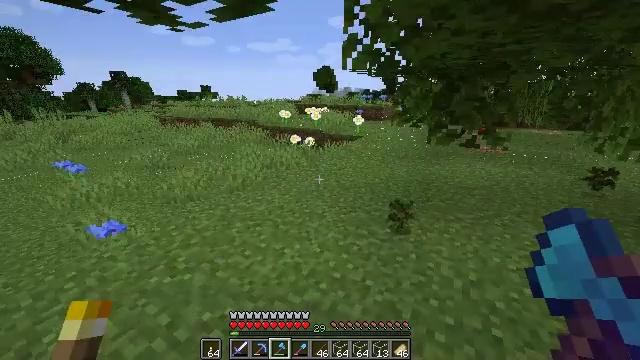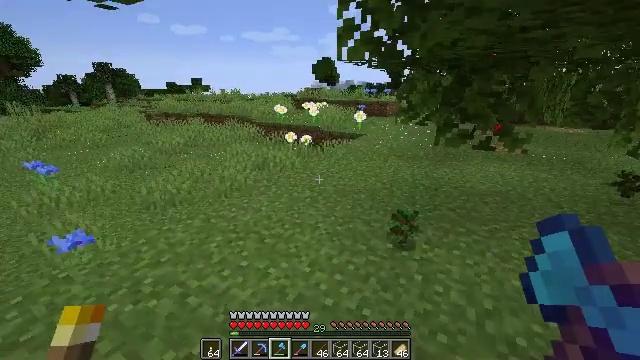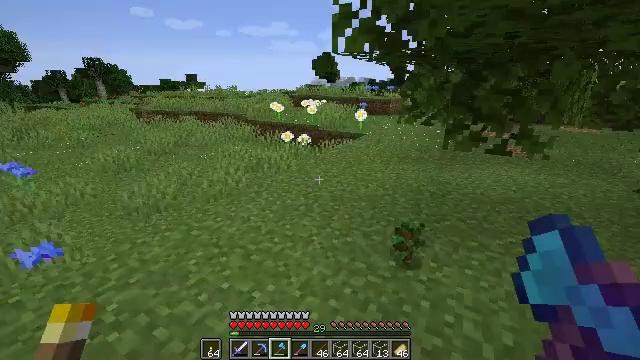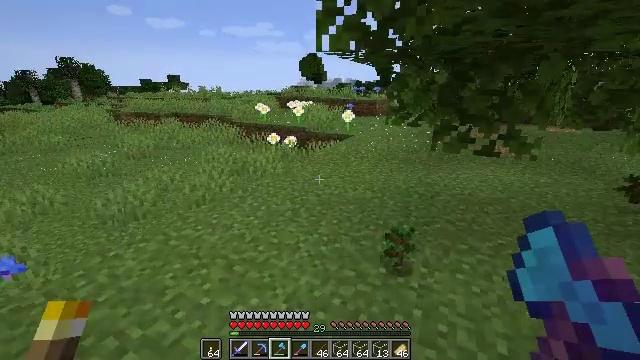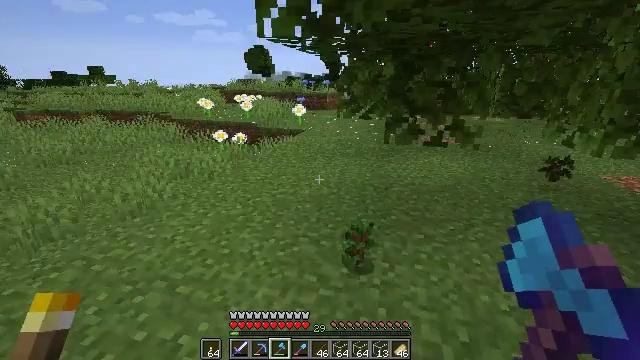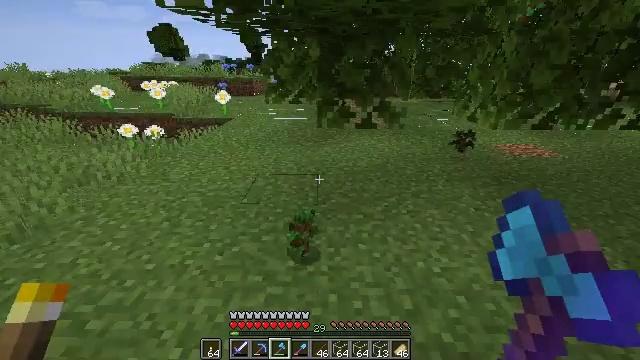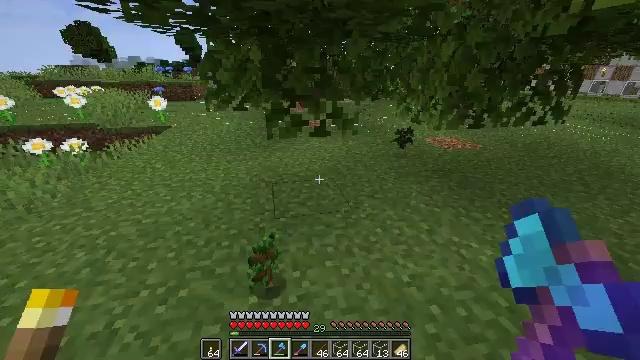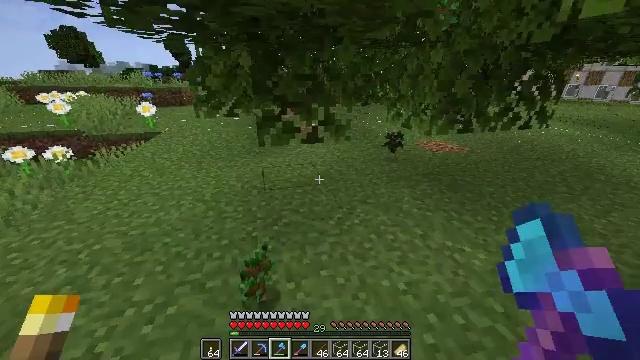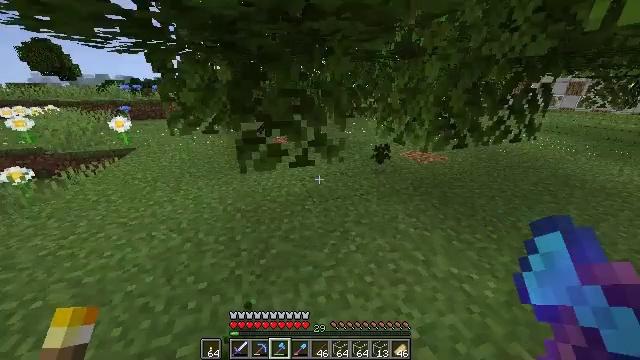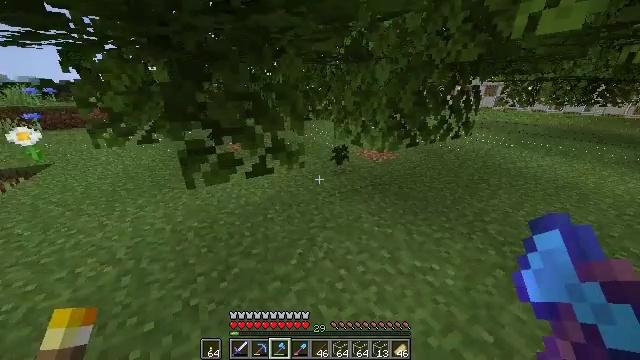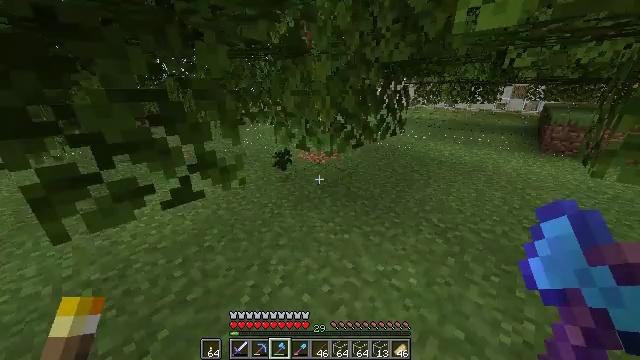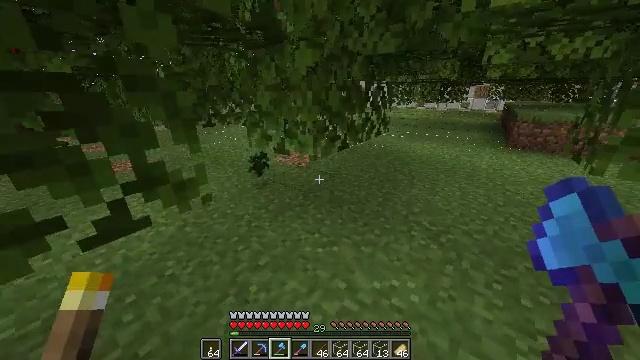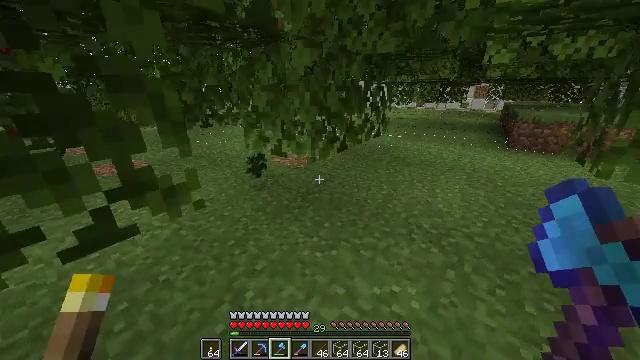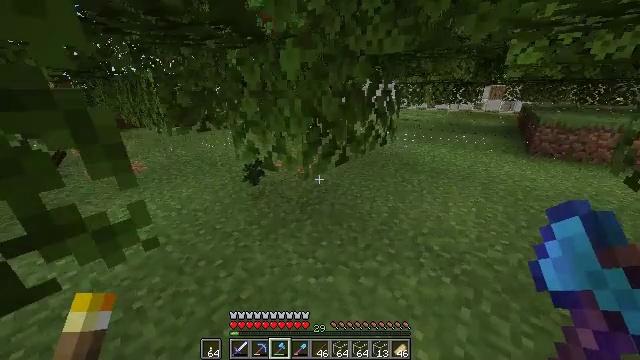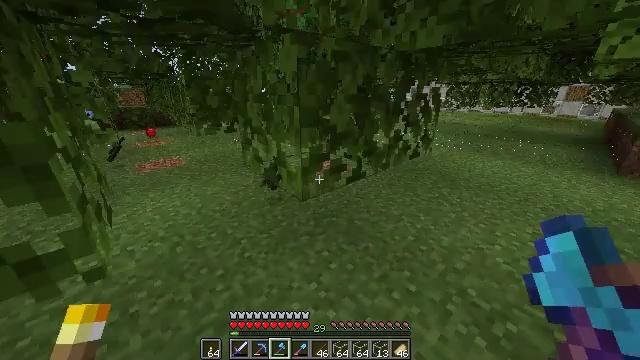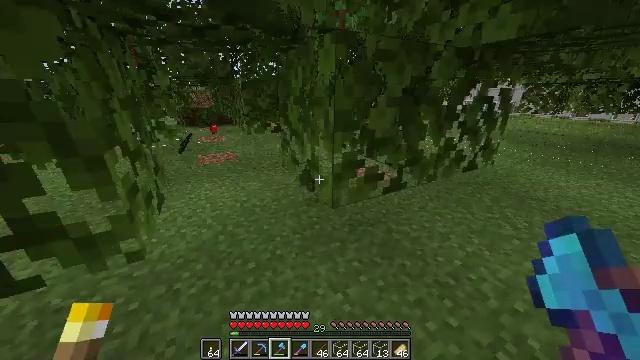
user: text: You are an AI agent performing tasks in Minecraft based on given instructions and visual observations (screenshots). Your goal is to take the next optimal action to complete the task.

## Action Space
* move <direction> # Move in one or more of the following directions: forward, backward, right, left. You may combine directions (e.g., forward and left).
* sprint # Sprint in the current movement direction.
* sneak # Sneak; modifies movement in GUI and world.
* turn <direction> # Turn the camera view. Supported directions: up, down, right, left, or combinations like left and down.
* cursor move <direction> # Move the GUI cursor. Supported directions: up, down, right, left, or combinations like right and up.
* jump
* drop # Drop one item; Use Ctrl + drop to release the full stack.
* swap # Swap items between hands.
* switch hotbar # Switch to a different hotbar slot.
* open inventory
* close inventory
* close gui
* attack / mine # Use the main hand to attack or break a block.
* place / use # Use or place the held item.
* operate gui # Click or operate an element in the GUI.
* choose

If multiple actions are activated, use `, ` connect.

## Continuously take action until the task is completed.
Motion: motion action
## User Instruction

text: Drop a book.
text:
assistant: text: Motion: move forward
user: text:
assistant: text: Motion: move forward
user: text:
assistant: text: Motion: move forward, turn right
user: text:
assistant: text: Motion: move forward, turn right and down
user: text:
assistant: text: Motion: move forward, sprint, turn right and down
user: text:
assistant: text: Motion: move forward, sprint, turn right and down
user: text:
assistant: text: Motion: move forward, sprint, turn right
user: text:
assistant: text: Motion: move forward, turn right and up
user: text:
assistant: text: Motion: move forward, turn right
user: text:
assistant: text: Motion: move forward, turn right
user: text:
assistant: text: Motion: move forward, turn right
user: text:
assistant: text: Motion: move forward and move right
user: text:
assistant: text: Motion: move forward and move right, turn left
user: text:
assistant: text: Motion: move forward and move right, turn left
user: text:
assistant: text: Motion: move forward and move right, sprint, turn left
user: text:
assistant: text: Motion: move forward, sprint, turn left and up
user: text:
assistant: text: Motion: move forward, sprint, turn left
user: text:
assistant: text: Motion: move forward, sprint, turn left
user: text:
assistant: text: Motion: move forward, sprint, turn left
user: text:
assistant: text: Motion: move forward, turn left
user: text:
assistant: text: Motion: move forward, turn left
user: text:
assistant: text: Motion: move forward
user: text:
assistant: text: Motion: move forward
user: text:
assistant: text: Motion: move forward
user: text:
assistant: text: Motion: move forward and move left
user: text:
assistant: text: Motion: move forward and move left
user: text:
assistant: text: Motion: move forward and move left
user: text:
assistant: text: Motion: move forward and move left
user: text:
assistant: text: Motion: move forward and move left, turn right
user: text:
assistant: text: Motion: move forward and move left, turn right